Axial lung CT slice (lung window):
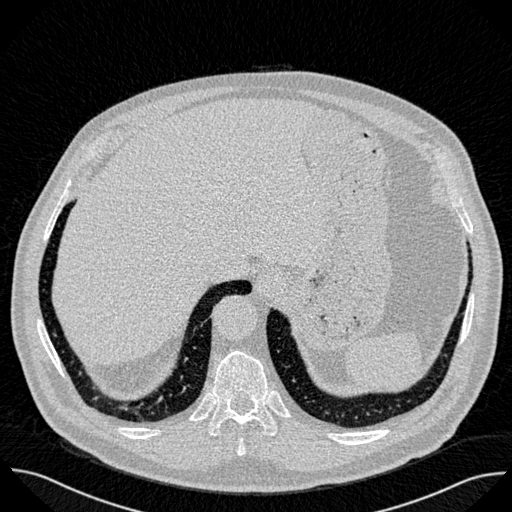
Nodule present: no